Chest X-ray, PA view. Patient: 57 years old, sex M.
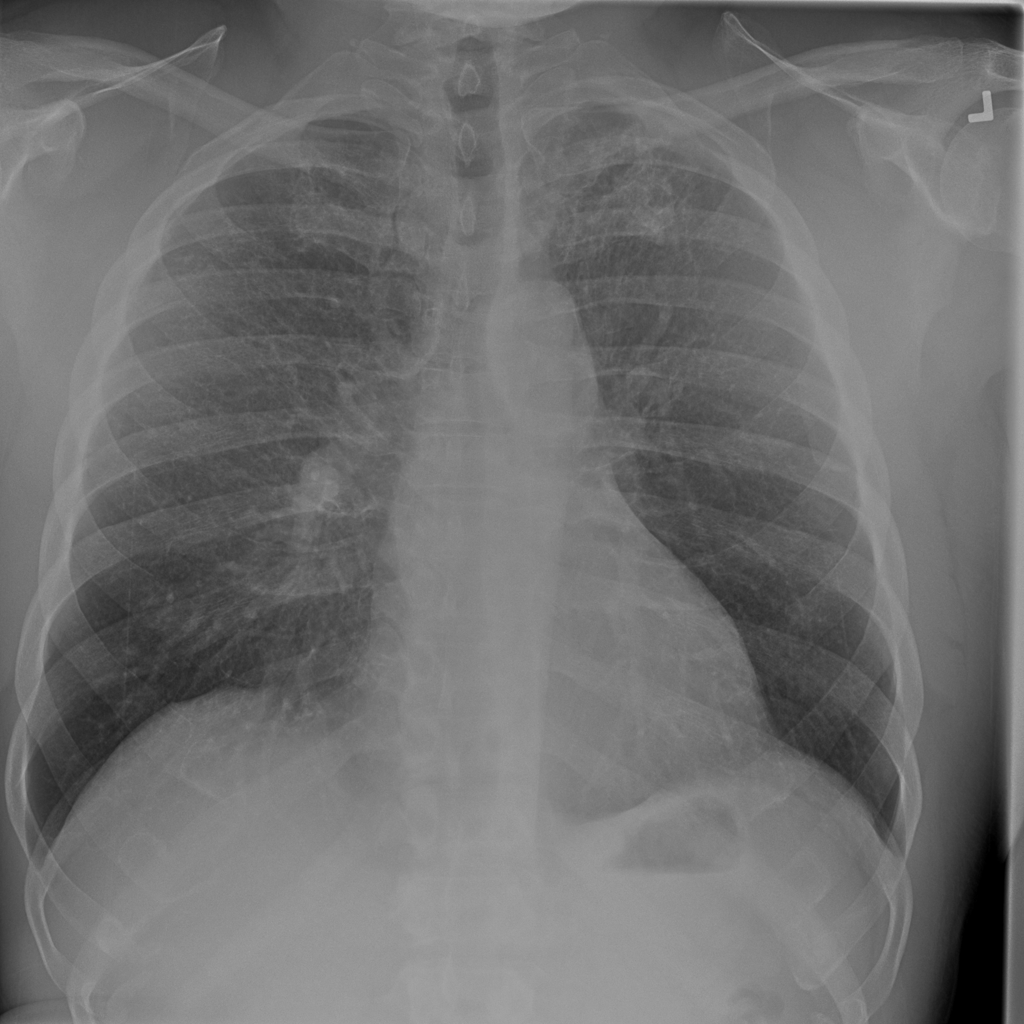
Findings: No Finding